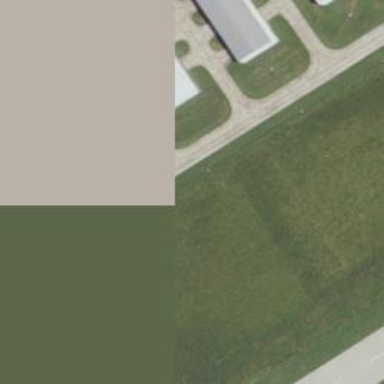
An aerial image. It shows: Image of taxiway at airport.